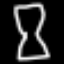
Label: hourglass